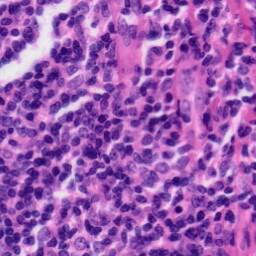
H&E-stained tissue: Tonsil